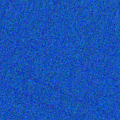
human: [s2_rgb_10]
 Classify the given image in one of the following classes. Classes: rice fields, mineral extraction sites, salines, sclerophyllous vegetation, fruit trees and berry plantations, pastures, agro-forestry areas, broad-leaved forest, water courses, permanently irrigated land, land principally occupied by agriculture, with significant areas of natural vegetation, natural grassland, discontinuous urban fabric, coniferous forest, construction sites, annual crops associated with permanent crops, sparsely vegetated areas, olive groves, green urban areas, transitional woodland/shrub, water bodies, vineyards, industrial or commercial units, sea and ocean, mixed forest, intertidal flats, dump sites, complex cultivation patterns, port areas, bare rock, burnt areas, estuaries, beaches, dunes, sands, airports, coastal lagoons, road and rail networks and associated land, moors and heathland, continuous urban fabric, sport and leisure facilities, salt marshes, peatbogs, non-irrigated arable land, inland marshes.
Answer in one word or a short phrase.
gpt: sea and ocean